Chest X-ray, AP view. Patient: 51 years old, sex M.
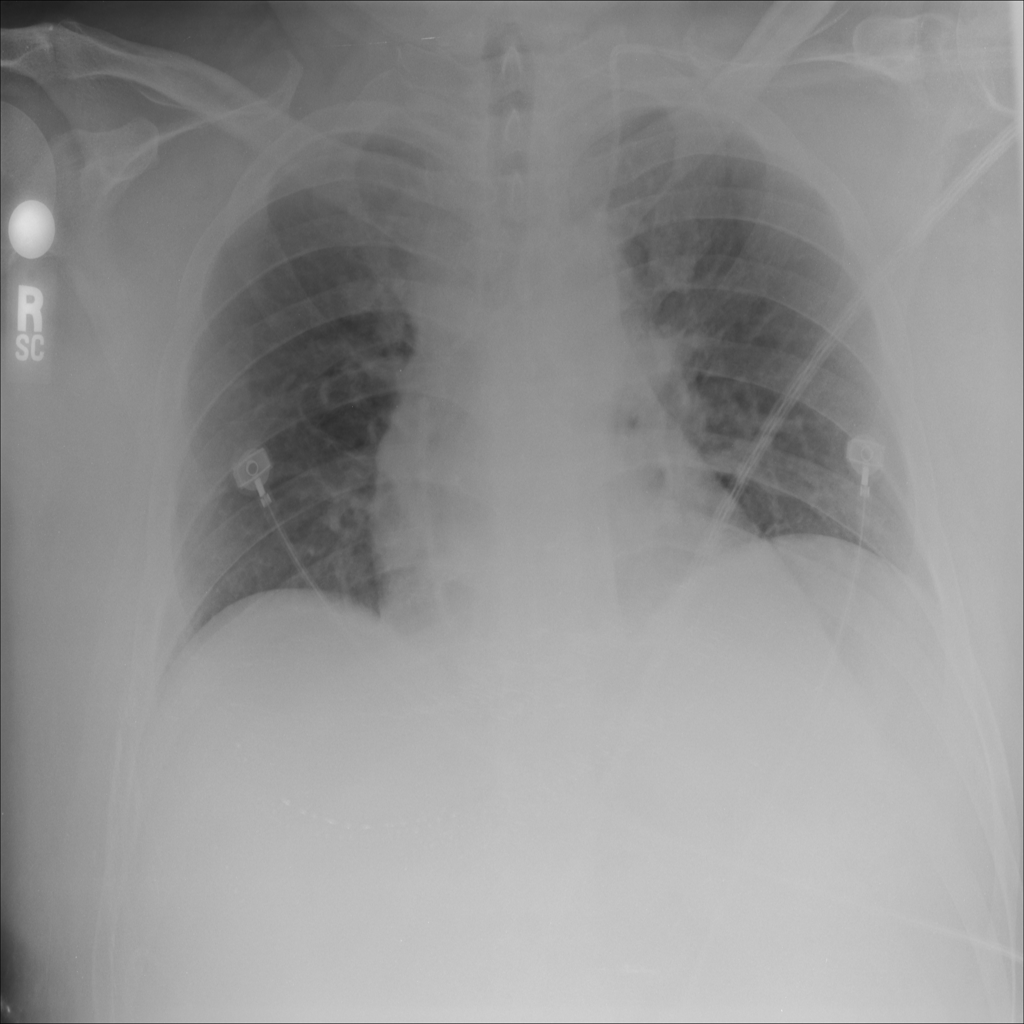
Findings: No Finding